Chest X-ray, AP view. Patient: 43 years old, sex F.
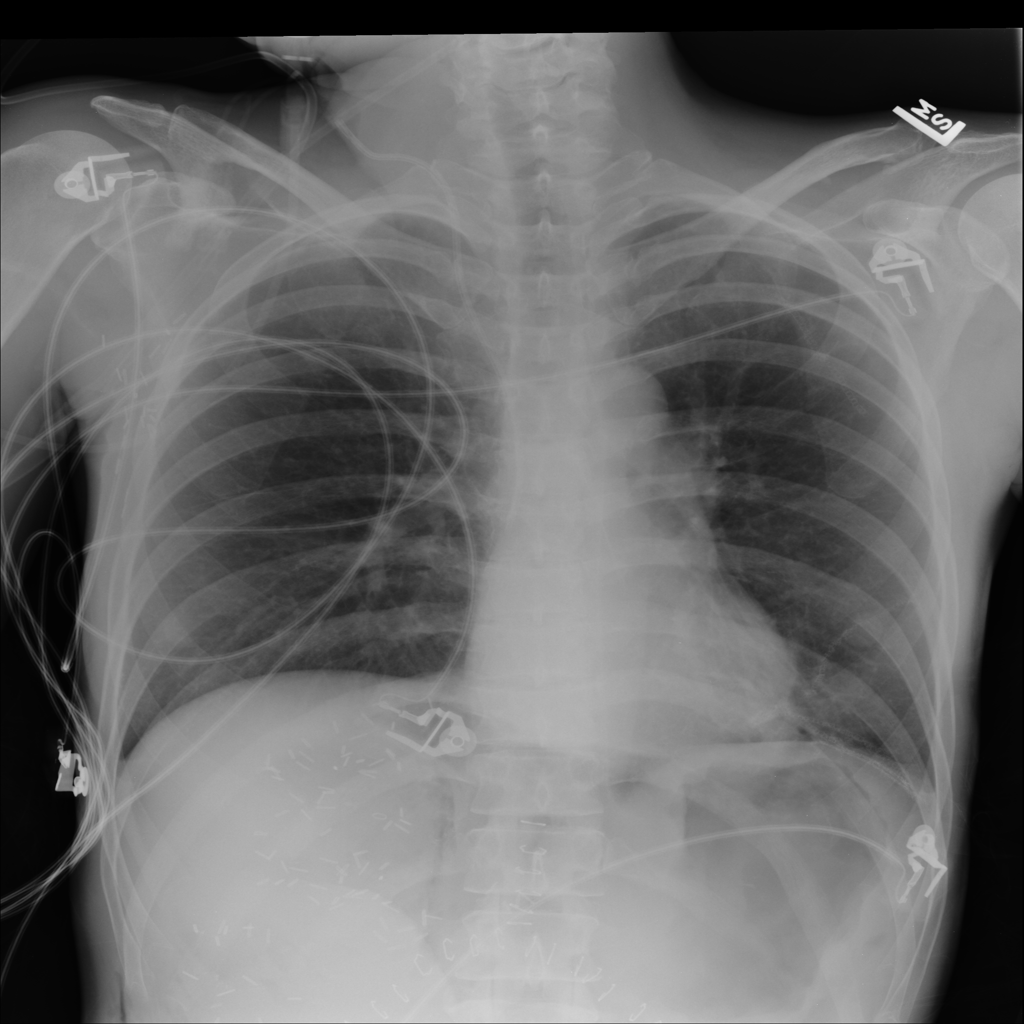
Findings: No Finding